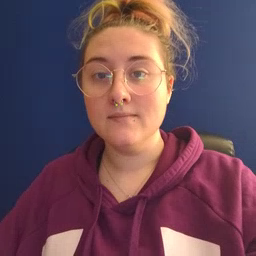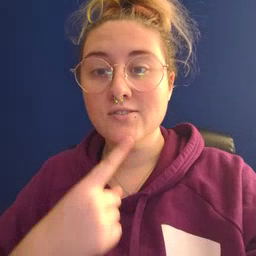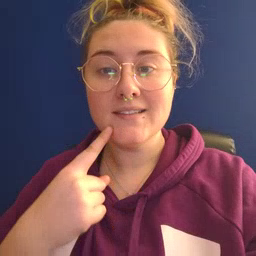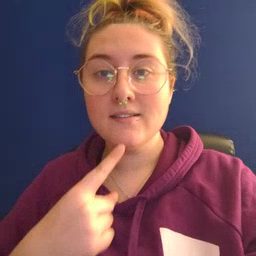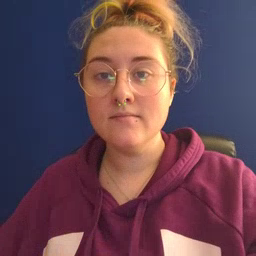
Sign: chin